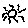
Label: sun